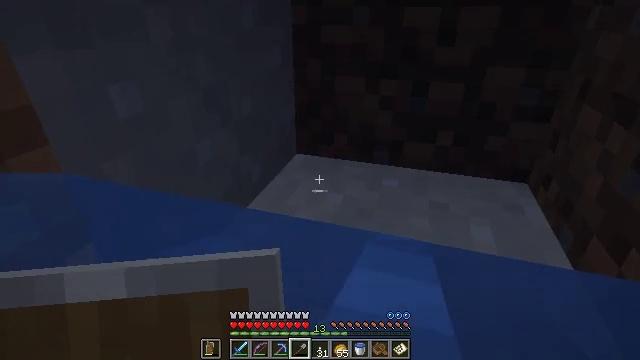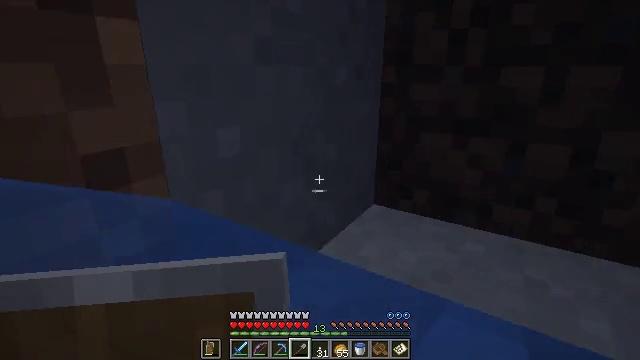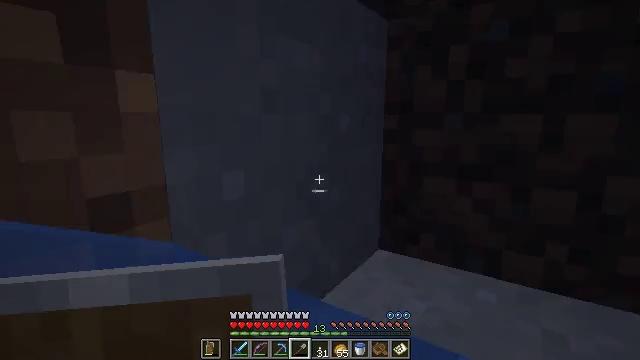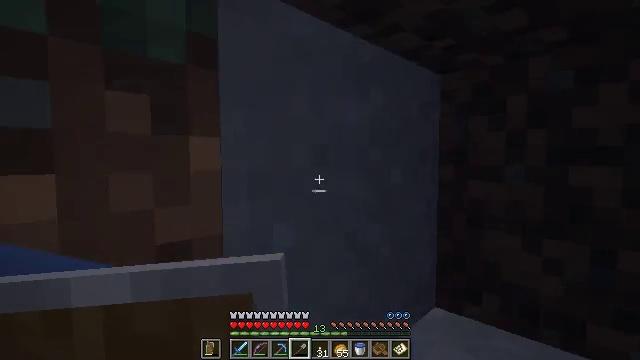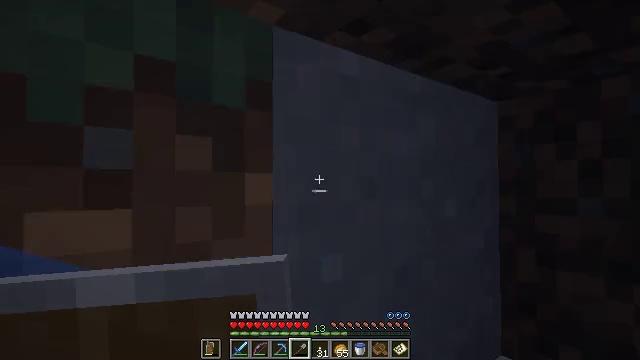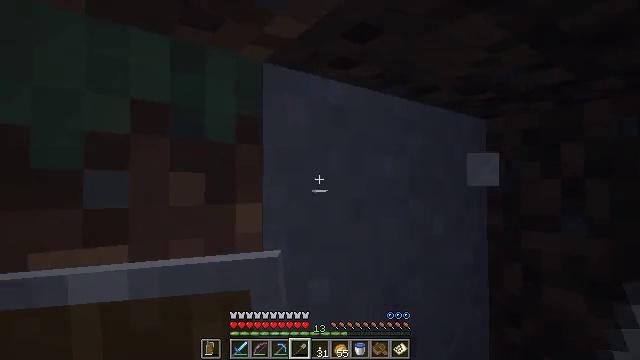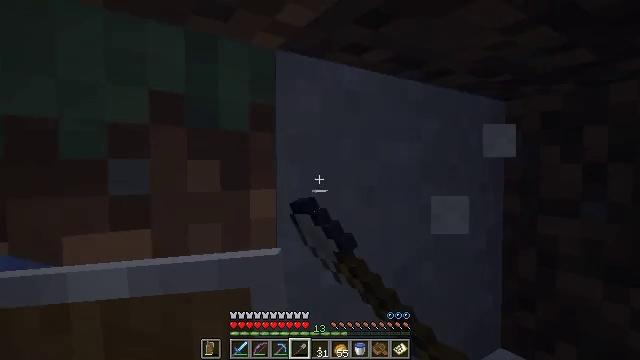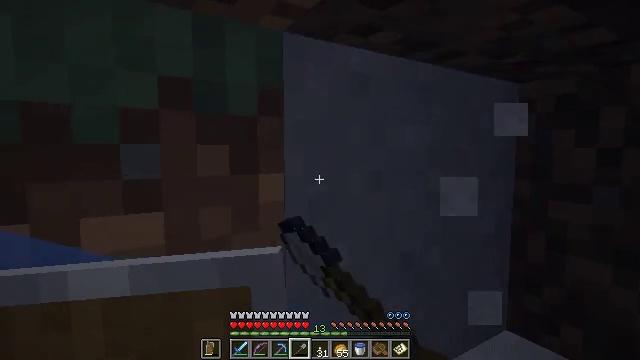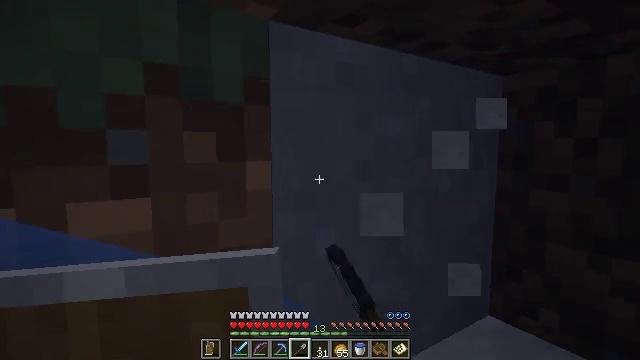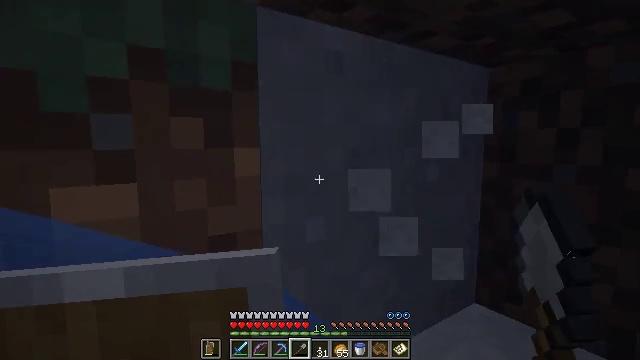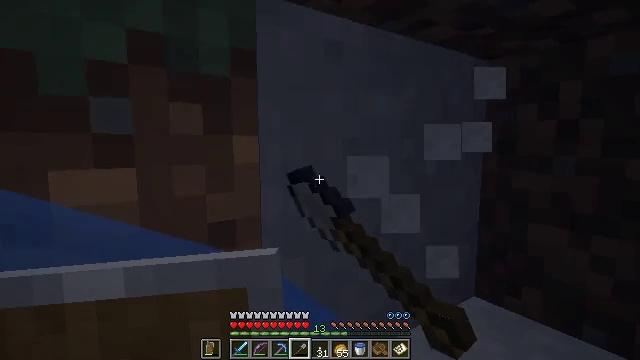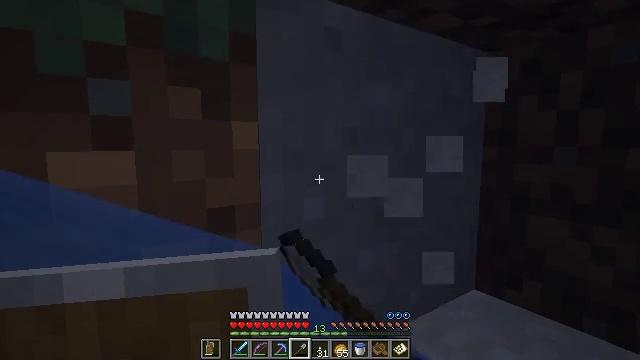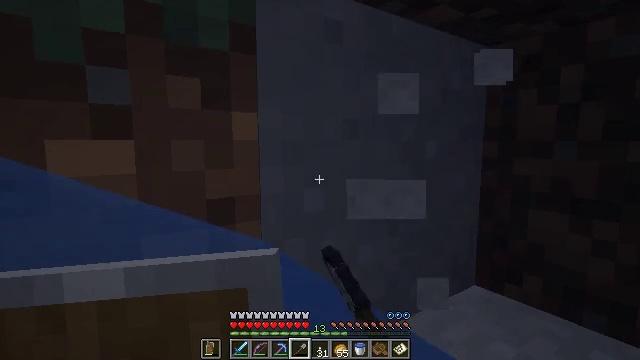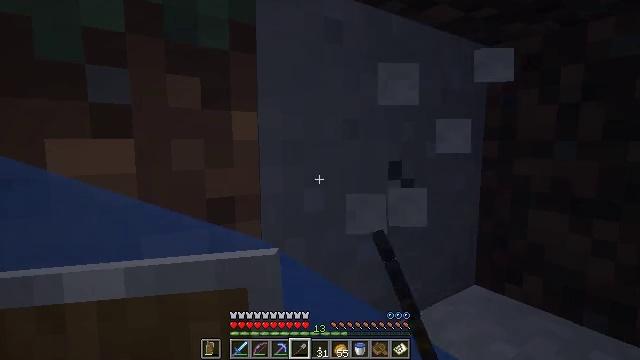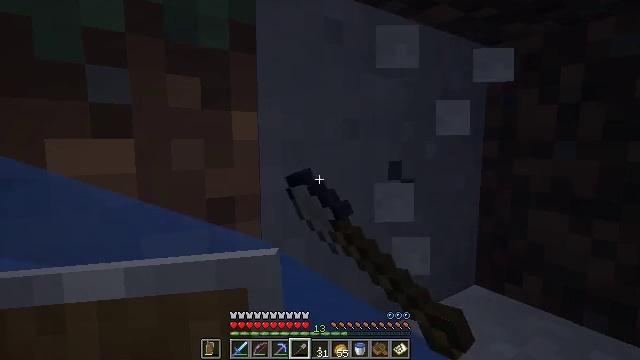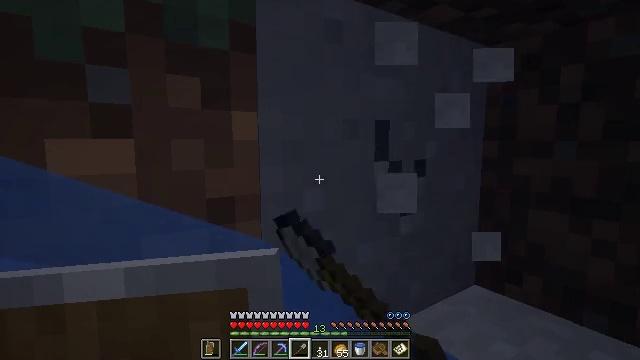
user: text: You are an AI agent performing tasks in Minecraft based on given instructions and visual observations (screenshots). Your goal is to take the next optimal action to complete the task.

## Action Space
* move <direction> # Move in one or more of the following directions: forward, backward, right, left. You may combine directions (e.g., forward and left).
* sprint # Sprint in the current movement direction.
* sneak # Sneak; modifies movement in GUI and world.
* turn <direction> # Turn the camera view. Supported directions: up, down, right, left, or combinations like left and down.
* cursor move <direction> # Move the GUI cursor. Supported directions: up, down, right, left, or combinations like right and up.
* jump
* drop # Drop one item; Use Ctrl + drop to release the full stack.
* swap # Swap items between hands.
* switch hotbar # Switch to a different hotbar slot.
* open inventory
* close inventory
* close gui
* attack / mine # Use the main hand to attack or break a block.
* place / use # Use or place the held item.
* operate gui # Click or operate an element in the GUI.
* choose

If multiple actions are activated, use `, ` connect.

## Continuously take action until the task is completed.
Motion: motion action
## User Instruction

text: Attack the clay block to obtain it.
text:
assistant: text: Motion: turn left and up
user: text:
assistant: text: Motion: move right, turn up
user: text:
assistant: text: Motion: move right, turn left and up, jump
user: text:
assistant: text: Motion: move right, turn left and up, jump
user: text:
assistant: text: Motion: attack / mine
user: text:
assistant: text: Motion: turn left and down, attack / mine
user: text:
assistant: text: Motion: turn left and down, attack / mine
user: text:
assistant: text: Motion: turn right, attack / mine
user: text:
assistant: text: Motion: turn right, attack / mine
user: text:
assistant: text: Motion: attack / mine
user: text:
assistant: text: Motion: attack / mine
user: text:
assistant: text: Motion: attack / mine
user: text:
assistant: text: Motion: attack / mine
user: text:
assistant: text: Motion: attack / mine
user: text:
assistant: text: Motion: attack / mine
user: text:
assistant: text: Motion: attack / mine
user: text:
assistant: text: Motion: attack / mine
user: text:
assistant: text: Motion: attack / mine
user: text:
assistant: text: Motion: attack / mine
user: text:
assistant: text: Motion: attack / mine
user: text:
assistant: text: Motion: attack / mine
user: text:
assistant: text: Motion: attack / mine
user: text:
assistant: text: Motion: attack / mine
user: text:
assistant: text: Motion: attack / mine
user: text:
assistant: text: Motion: attack / mine
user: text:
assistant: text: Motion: attack / mine
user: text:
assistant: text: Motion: attack / mine
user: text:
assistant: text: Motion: attack / mine
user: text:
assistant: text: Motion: attack / mine
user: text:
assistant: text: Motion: attack / mine